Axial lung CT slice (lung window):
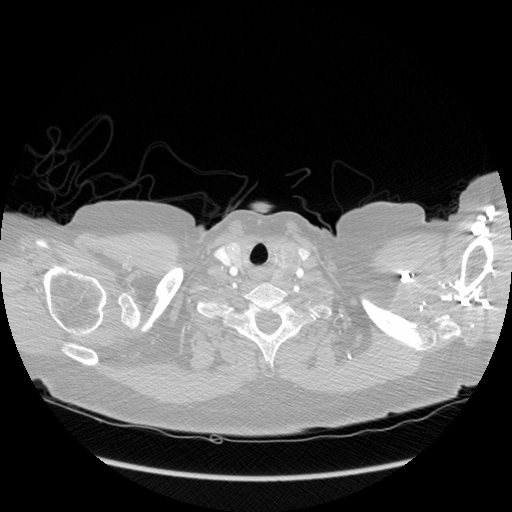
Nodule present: no